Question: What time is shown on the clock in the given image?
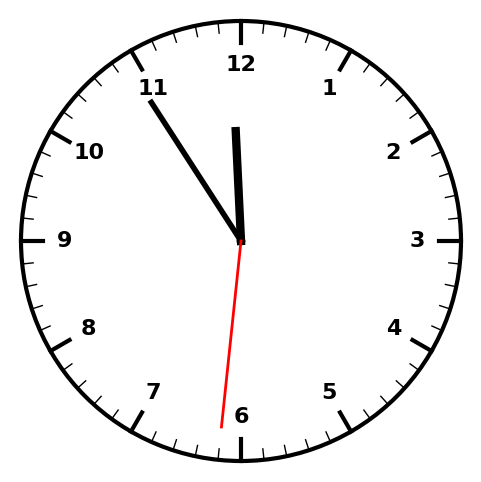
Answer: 11:54:31